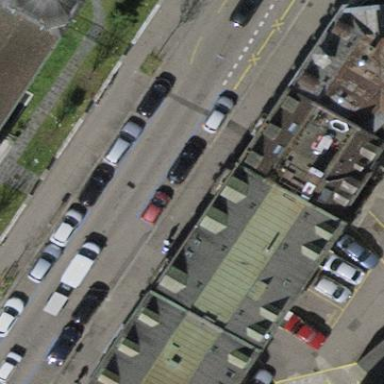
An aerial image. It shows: Parking lane area.